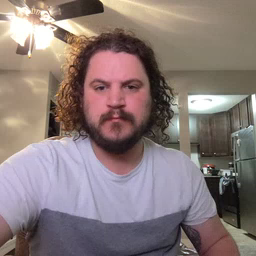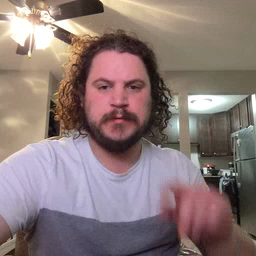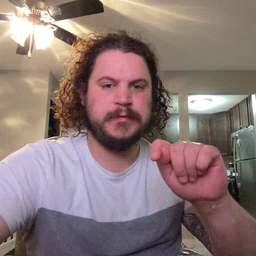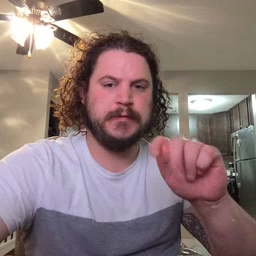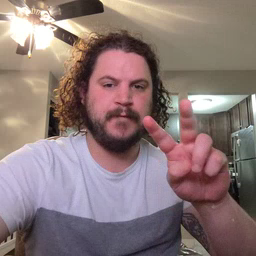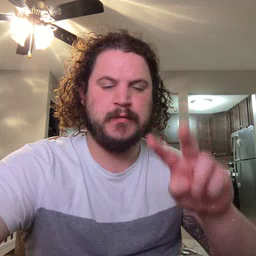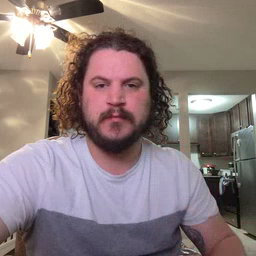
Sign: TV